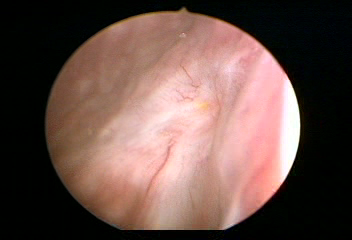
Modality: WLC
Class: Normal mucosa
Bladder cancer association: No